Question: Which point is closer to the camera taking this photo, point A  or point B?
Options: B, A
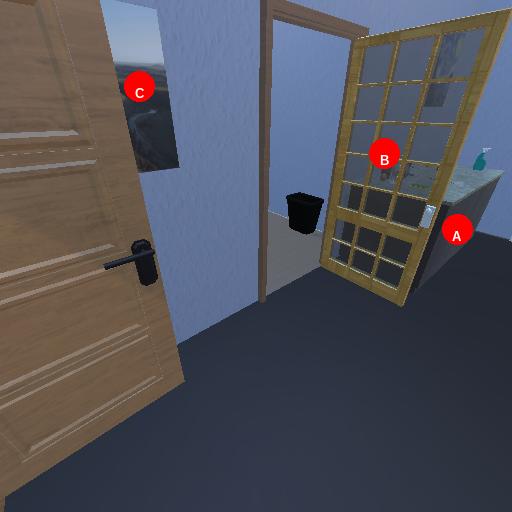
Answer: B